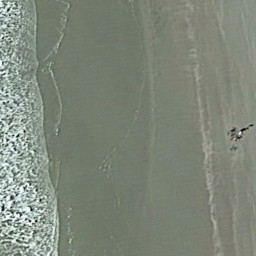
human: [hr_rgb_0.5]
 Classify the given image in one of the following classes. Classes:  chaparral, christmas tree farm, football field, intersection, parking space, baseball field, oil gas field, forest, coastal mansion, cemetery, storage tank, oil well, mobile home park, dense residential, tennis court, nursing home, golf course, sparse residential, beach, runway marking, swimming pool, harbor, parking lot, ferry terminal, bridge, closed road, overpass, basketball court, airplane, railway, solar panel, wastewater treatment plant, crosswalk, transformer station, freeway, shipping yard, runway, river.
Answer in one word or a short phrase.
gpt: beach